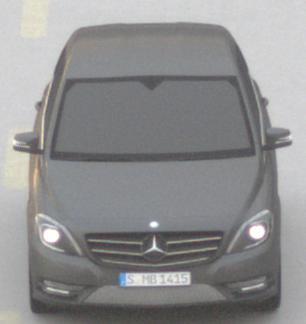
Make: Mercedes-Benz
Model: B 180 BlueEFFICIENCY
Detailed model: B-Class (246)
Model produced from: 2011/11
Model produced until: 2012/10
Doors: 5
Color: gray
Road condition: dry road
Daytime: sunrise or sunset
Contrast: low contrast